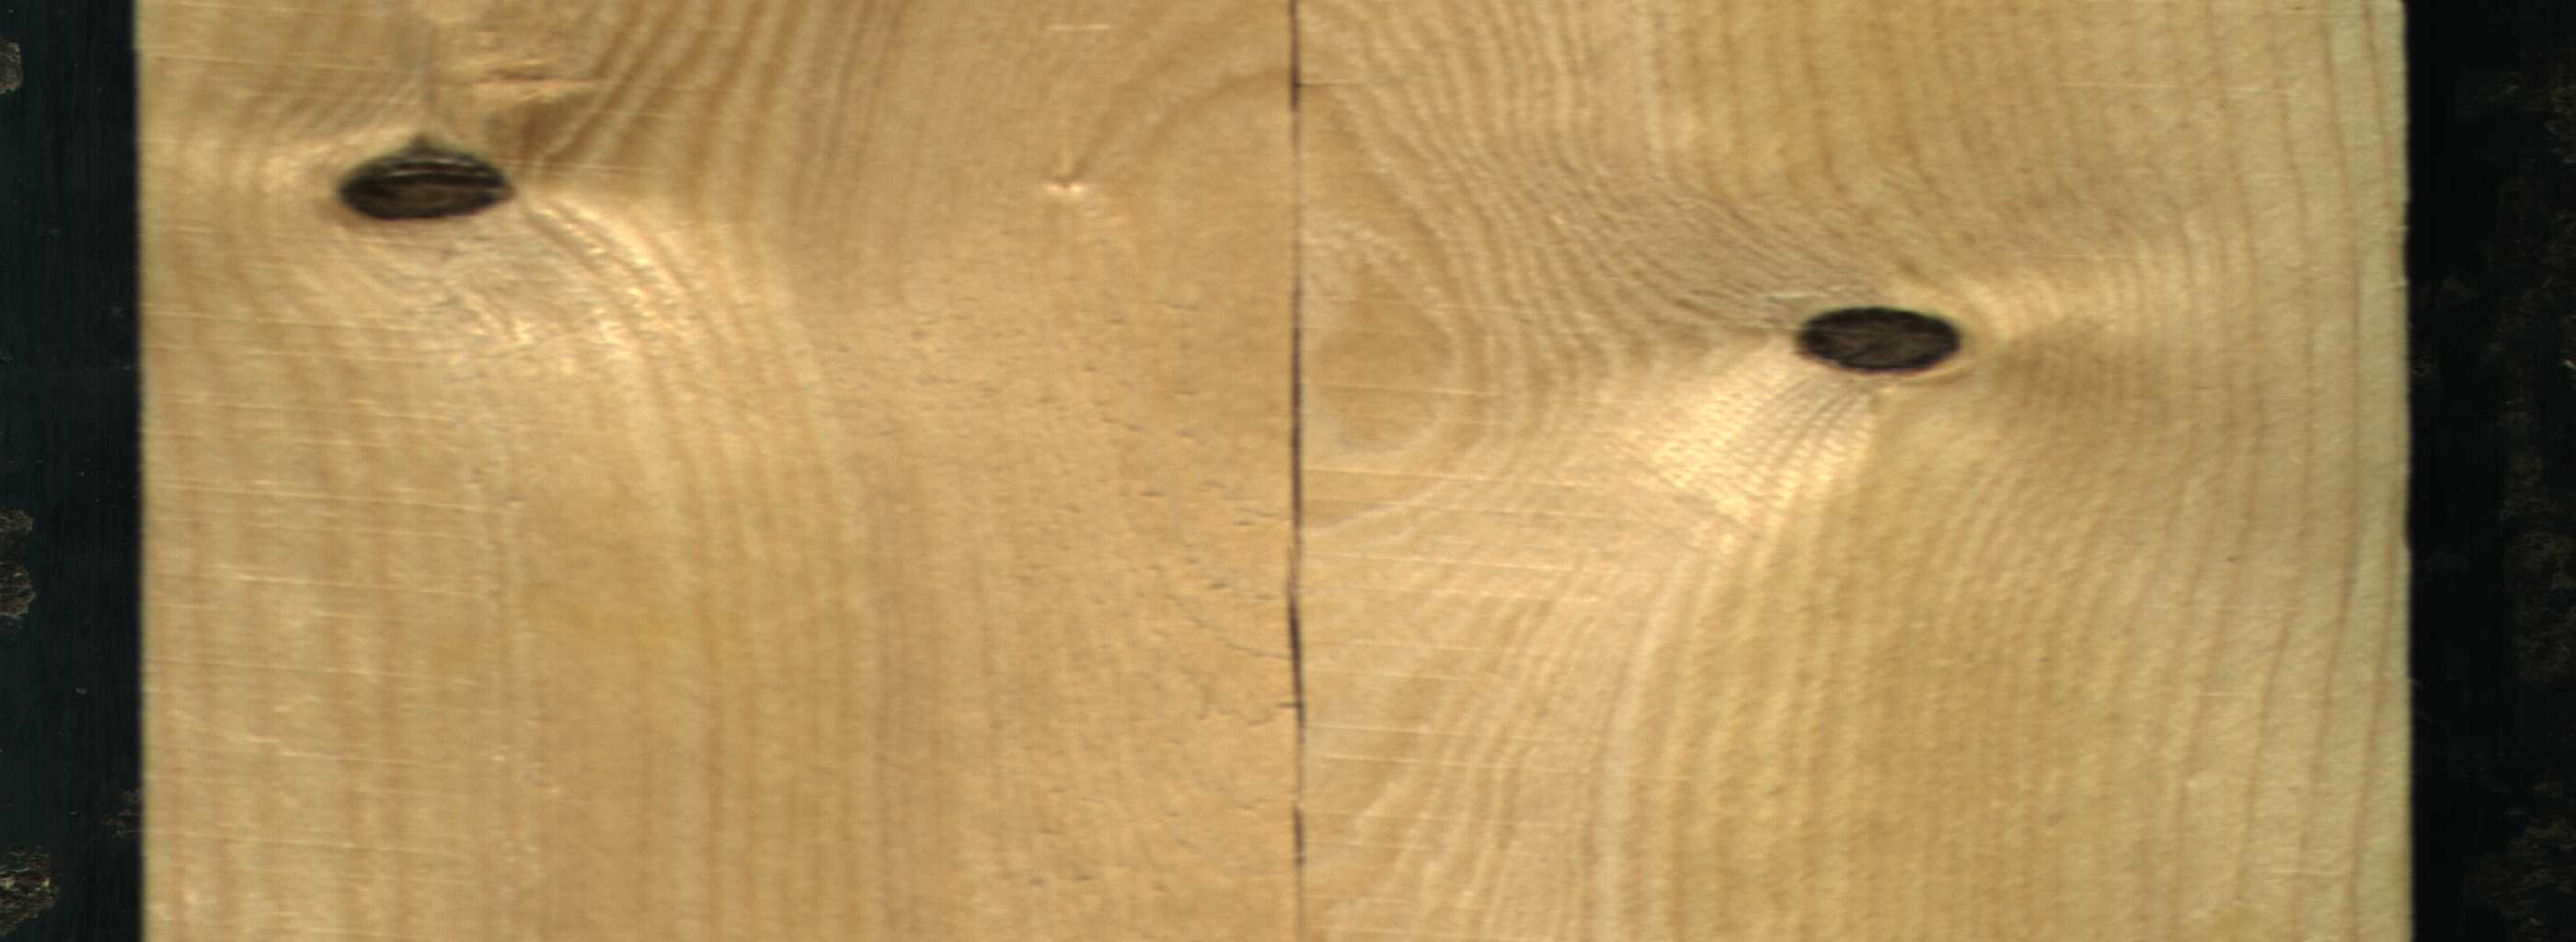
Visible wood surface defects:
Dead_Knot
Dead_Knot